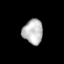
Tissue: prostate
Cell type: T cells
Senescence score: 0.3402
Nuclear area (px): 482
Mean DAPI intensity: 187.714